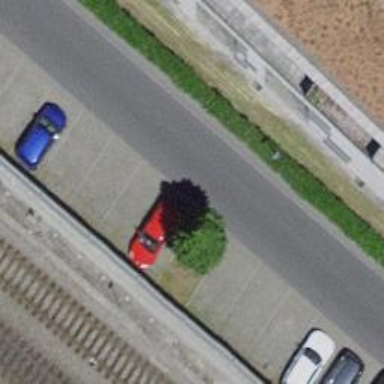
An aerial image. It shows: Car-sharing service available at this location.